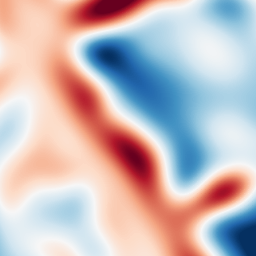
Category: multiscale
Decomposition family: log
Decomposition parameters: sigma: 20
Upsampling method: regularized
Upsampling parameters: scale: 4
lambda_reg: 0.01
Upsampling scale: 4